Interaction volume radius: 5 \u00c5
Interaction volume height: 10 \u00c5
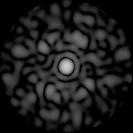
Disorder parameter: 0.7792